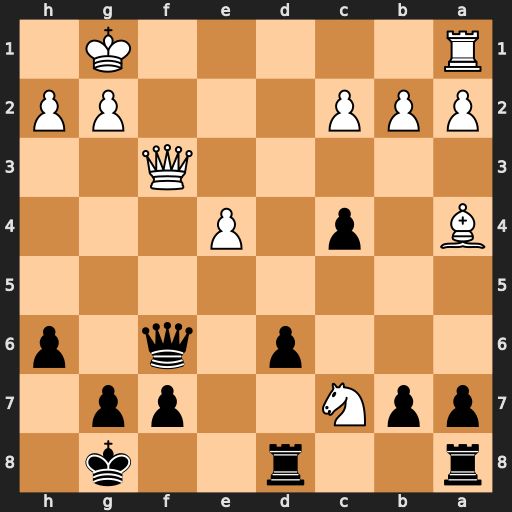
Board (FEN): r2r2k1/ppN2pp1/3p1q1p/8/B1p1P3/5Q2/PPP3PP/R5K1
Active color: b
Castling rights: -
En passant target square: -
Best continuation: Qxb2 Rf1 Qb6+ Kh1 Qxc7